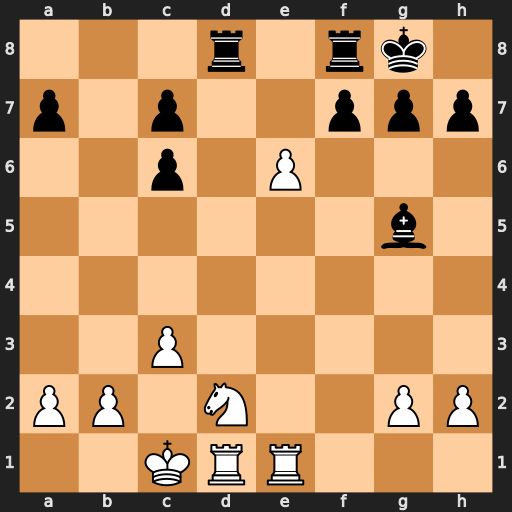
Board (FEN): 3r1rk1/p1p2ppp/2p1P3/6b1/8/2P5/PP1N2PP/2KRR3
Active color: w
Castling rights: -
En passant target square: -
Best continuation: e7 Bxe7 Rxe7